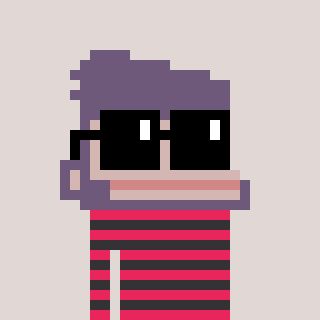
a pixel art character with square black sunglasses, a ape-shaped head and a grayscale-colored body on a warm background